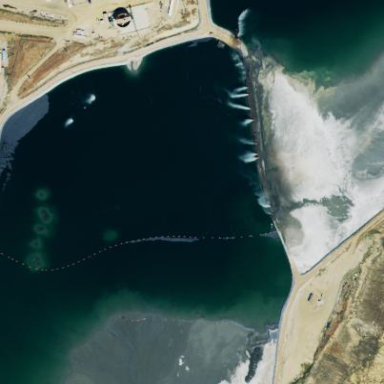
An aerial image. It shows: Tailings reservoir with water.